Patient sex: M
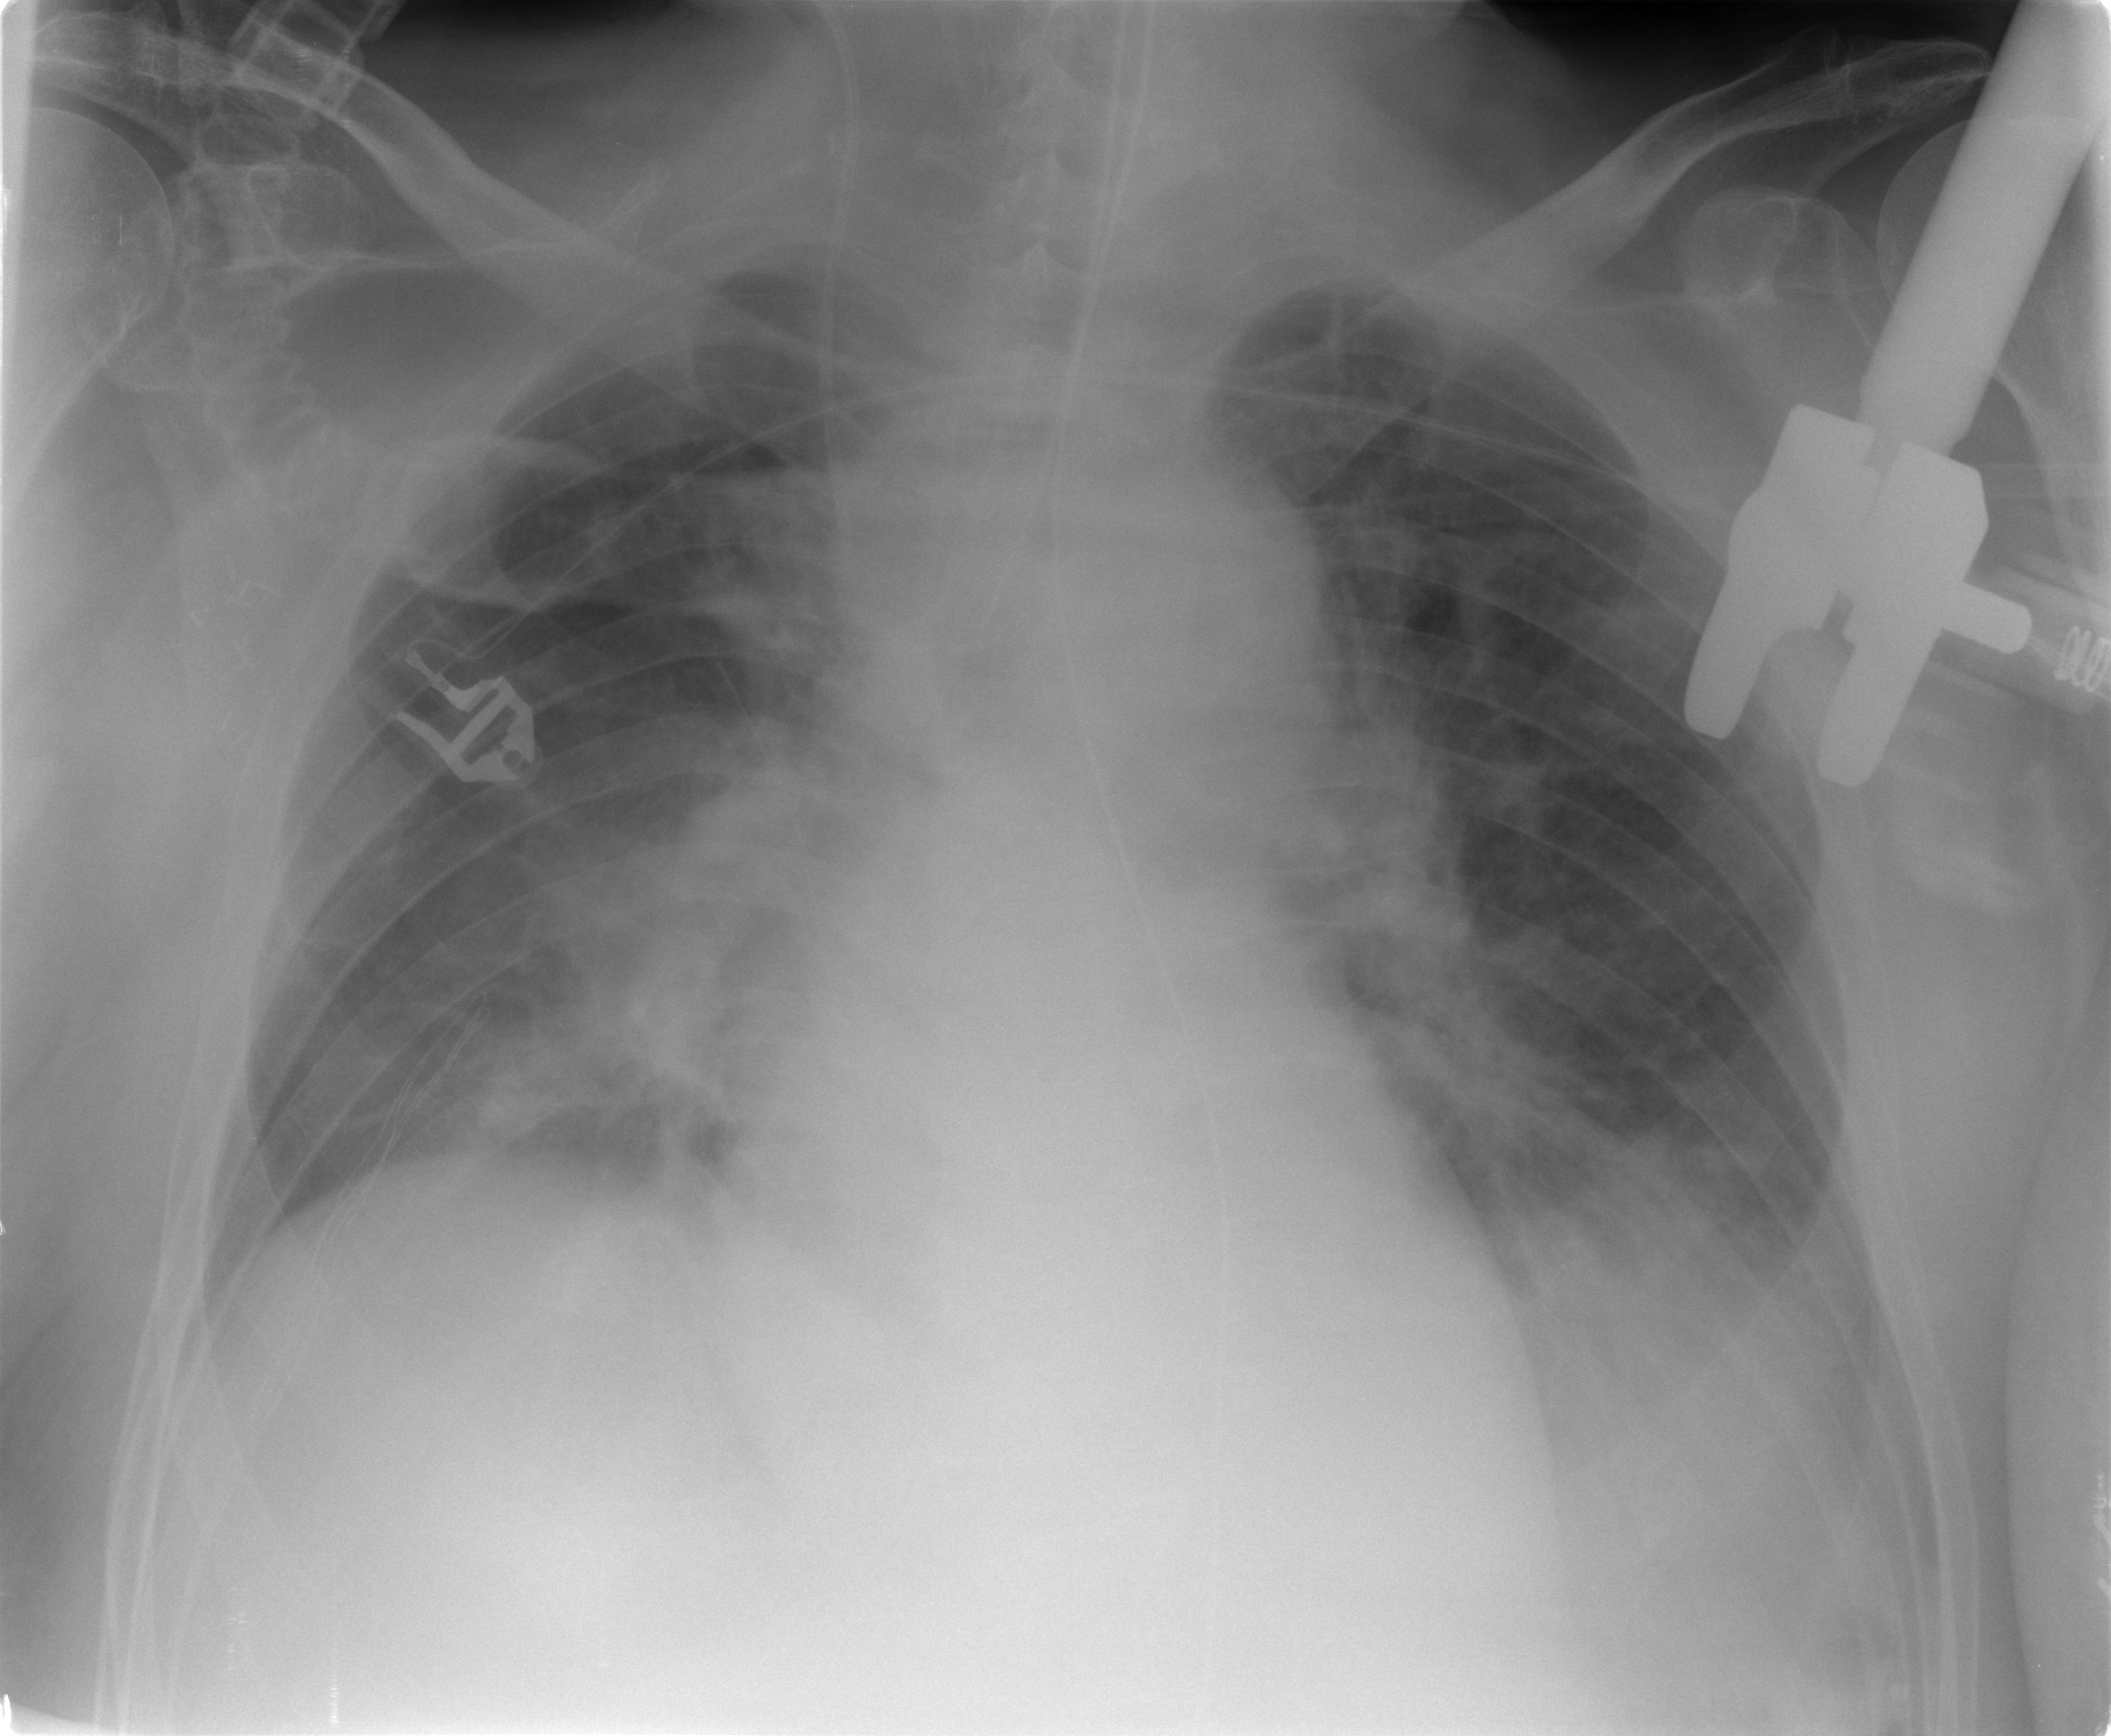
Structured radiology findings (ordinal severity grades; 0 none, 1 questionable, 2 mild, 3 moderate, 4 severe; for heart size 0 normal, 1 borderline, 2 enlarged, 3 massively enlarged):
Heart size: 0
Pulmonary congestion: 2
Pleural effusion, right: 0
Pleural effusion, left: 3
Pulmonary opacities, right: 2
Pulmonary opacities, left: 2
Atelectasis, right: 2
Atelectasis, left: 2